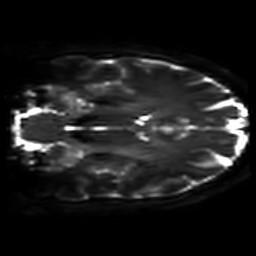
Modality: DWI
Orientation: coronal
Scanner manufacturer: philips
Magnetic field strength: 7 T
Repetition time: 9.612 s
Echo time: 0.073 s